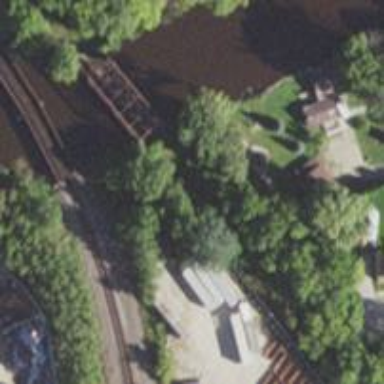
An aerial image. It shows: Disused railway bridge.